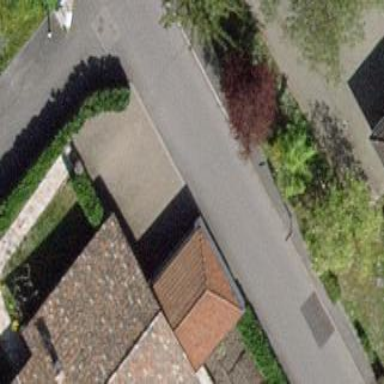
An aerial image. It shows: View of roof of building.